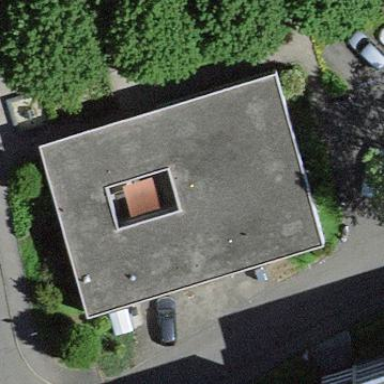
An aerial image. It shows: Kindergarten building.